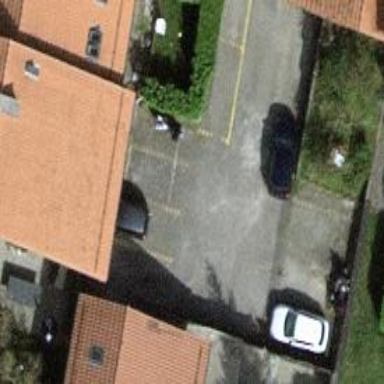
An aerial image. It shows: Parking aisle designated as service road.